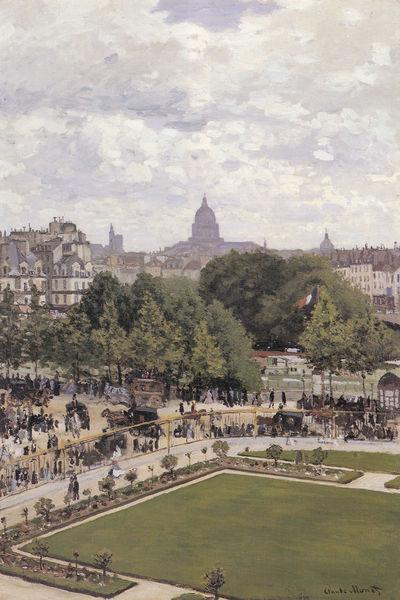
Titel: Le Jardin de la Princesse
Künstler: Claude Monet
Standort: Oberlin
Institution: Allen Memorial Art Museum
Schlagwörter: baum, blau, gemälde, himmel, laub, mann, schatten, weiß, wolken, bäume, frauen, grün, impressionismus, landschaft, menschen, stadt, ufer, blumen, fenster, frankreich, frau, grau, hintergrund, licht, männer, paris, schwarz, strasse, anlage, blick, dach, gebäude, gras, haus, park, parkanlage, rasen, weg, wiese, wolke, hochformat, leute, barock, horizont, häuser, hügel, weite, kirche, wege, anhöhe, kamin, pferd, pferde, schornstein, turm, garten, bewölkt, bäumchen, sommer, ansicht, fassade, fassaden, passanten, fahne, flagge, stra e, fläche, dächer, allee, luftperspektive, nebel, tag, grünanlage, spazieren, fuhrwerke, kutsche, kutschen, platz, silhouette, treiben, vogelperspektive, französisch, seine, kuppel, promenade, französische fahne, freizeit, monet, manet, frühling, umriss, aufsicht, grossstadt, kirchen, oben, stadtansicht, berlin, burg, kuppeln, türme, dom, spaziergang, kathedrale, rom, stadtlandschaft, strassen, beete, claude monet, pavillon, spaziergänger, belebt, quadrat, boulevard, montmartre, hofgarten, anlagen, pferdekutsche, stadion, gartenanlage, rasenfläche, schlosspark, betrieb, stadtpark, sacre coeur, hochhäuser, auqarell, rabatten, mont, gartenpavillon, kathedralen, bilck, dome, mont matre, stadtaussicht, kuppel7, bel, skyliine, freiszeit